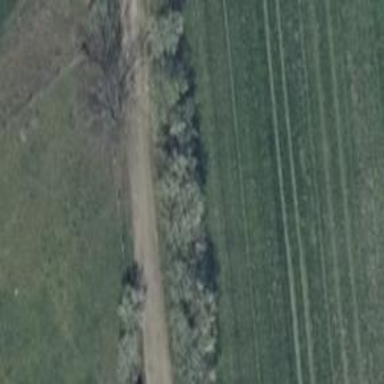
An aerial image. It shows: Row of deciduous broadleaved trees.